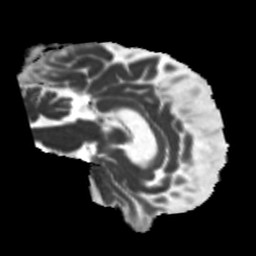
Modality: MD
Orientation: sagittal
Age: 47
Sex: male
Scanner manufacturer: siemens
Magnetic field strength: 3 T
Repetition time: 5.25 s
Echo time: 0.08 s